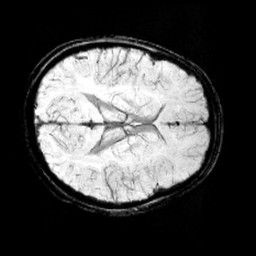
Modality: minIP
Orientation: axial
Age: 11
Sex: female
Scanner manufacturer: siemens
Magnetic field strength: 3 T
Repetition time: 0.027 s
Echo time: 0.02 s